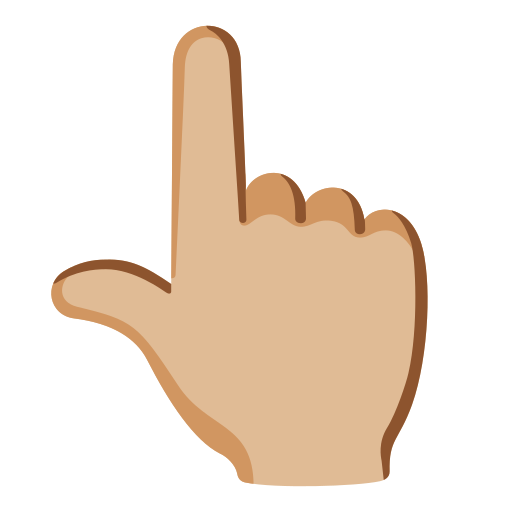
Emoji: 👆🏼